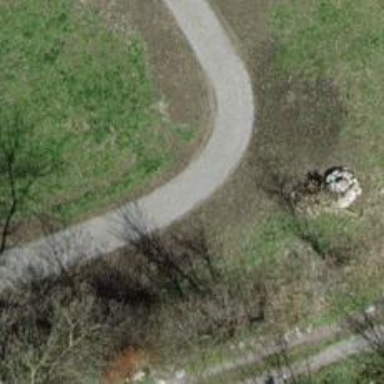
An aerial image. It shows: Gravel track with grade 2 tracktype.